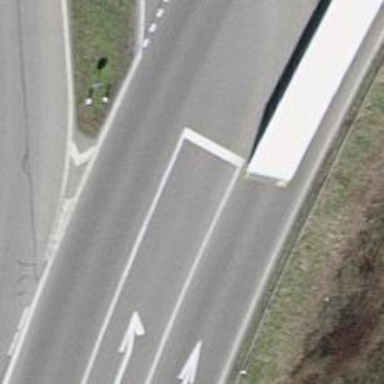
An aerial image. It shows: Asphalt trunk motorway.